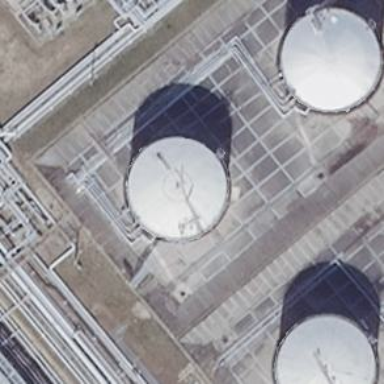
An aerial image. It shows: Storage tank building.